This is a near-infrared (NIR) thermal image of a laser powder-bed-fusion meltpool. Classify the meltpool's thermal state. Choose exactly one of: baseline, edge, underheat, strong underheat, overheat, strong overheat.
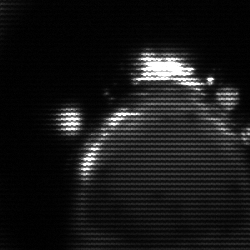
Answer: edge